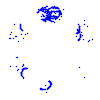
Particle: kaon